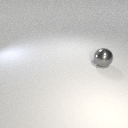
large gray metal sphere